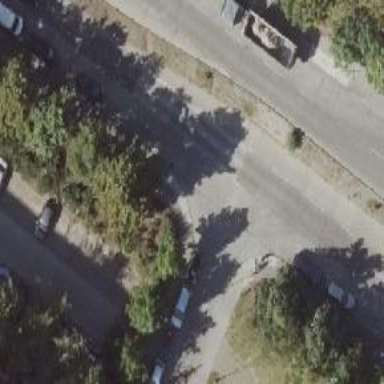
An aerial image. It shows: Secondary road with concrete sidewalk. There is parking lane on the right side.